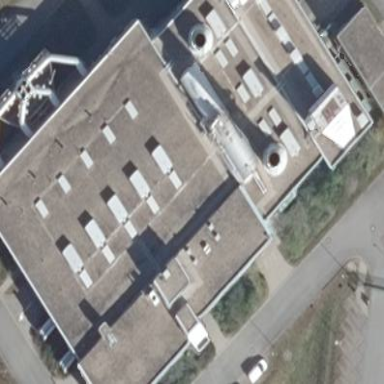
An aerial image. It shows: Government office building with flat gray roof.